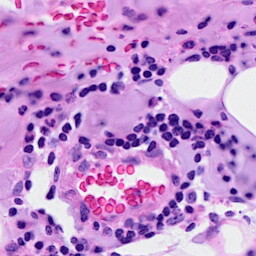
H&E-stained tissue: Breast